Question: I need to write an applet that converts char values to ascii values. Right now I'm just trying to get the layout of the applet right, but for some reason my JTextFields are showing up very strangely and I don't know how to go about fixing it. One is very large and the other is extremely small.
I had some trouble getting GridLayout to work the way I wanted, and I have some feeling that the problems have something to do with that but I don't know for sure.

Here's the code:
'''
import javax.swing.*;
import java.awt.*;
import java.util.*;
import java.awt.event.*;
public class Ex1_2 extends JApplet implements ActionListener
{
private JTextField charInput;
private JLabel display1;
private JLabel dummy;
private JLabel display2;
private JLabel welcome;
private JTextField ascii;
private JLabel error;
Container pane = getContentPane();
public void init()
{
pane.setLayout(new BorderLayout());
pane.setBackground(Color.orange);
display1 = new JLabel("Character", SwingConstants.CENTER);
display2 = new JLabel("ASCII code", SwingConstants.CENTER);
dummy = new JLabel("", SwingConstants.CENTER);
dummy.setBackground(Color.orange);
welcome = new JLabel("Char <-> ASCII converter", SwingConstants.CENTER);
welcome.setForeground(Color.blue);
pane.add(welcome, BorderLayout.NORTH);
pane.add(dummy, BorderLayout.SOUTH);
//charInput.addActionListener(this);
add(addMiddle());
}
JPanel addMiddle()
{
JPanel p = new JPanel();
p.setLayout(new GridLayout(0, 2, 10, -5));
p.setBackground(Color.green);
p.add(display1, BorderLayout.SOUTH);
p.add(display2, BorderLayout.SOUTH);
p.add(dummy);
p.add(addInnerLeft());
p.add(addInnerRight());
p.add(dummy);
return p;
}
JPanel addInnerLeft()
{
JPanel p2 = new JPanel(new GridLayout(0, 2));
p2.setBackground(Color.yellow);
pane.add(p2);
charInput = new JTextField("");
charInput.setForeground(Color.black);
//p2.add(charInput);
return p2;
}
JPanel addInnerRight()
{
JPanel p3 = new JPanel();
p3.setBackground(Color.yellow);
ascii = new JTextField("");
ascii.setForeground(Color.black);
//p3.add(ascii);
return p3;
}
public void actionPerformed(ActionEvent e)
{
}
}
'''
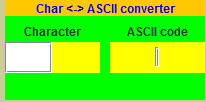
Answer: A quick fix:
Consider setting your JTextFields's column property. For instance, if you use:
'''
ascii = new JTextField("", 5);
'''
your ascii JTextField now gets some preferred size width.
A better long-term fix:
Study, learn and use the layout managers to better advantage.
Note that a problem with JApplets is that the size is specified by the HTML code and not by the layout managers (as far as I understand things), and so you must take care to make sure that the GUI's are sized big enough.
e.g., with layouts, I got this: